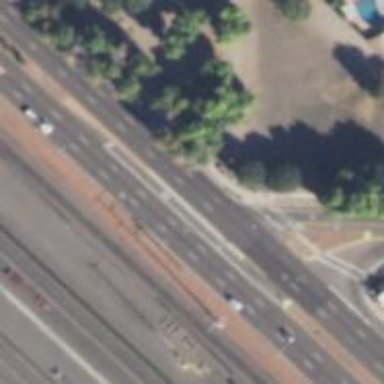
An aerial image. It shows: Trunk link road with asphalt surface.